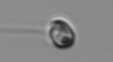
Label: flagellate